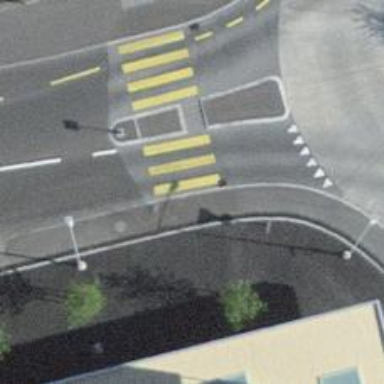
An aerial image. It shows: Kerb barrier.